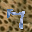
Label: 7